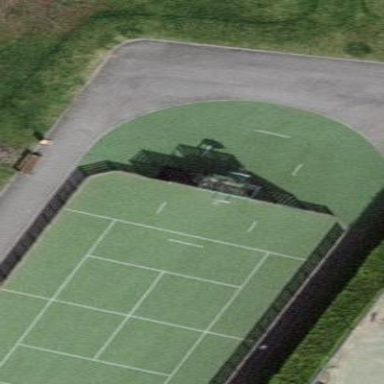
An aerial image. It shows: Multi-sport pitch on leisure land.